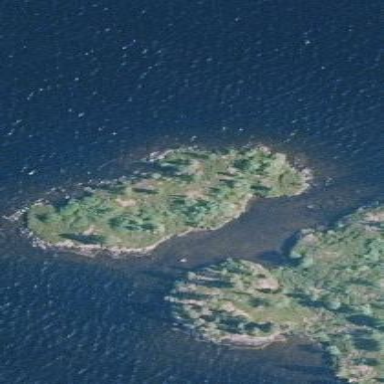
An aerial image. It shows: Islet.